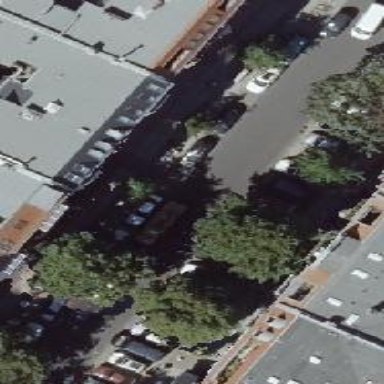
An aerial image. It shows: Street side parking area with sett surface.